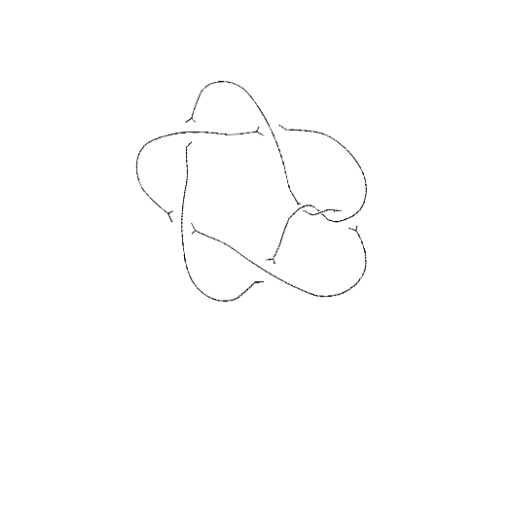
Crossing number: 7